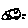
Label: car